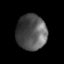
Tissue: prostate
Cell type: T cells
Senescence score: 0.7059
Nuclear area (px): 1048
Mean DAPI intensity: 84.393